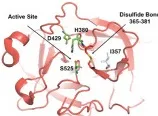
Functional evaluation of Factor I (FI) variant Ile357Met: proteolytic activity. The fluid-phase C3b proteolytic activity of the variant factor I (357Met) with its cofactor proteins (Factor H [FH], membrane cofactor protein [MCP], or complement receptor 1 [CR1]) was assessed by cleavage of purified C3b to iC3b and compared to wild type (WT). For these assays, purified WT and FI variant proteins were diluted in physiologic salt (150 mM NaCl) buffer with C3b (10 ng; Complement Technologies, Inc, Tyler, TX USA) at 37 C. Concentrations of WT or variant FI used with the individual cofactors were 10 ng with MCP, 20 ng with FH and 15 ng with CR1. Concentration of cofactor used in the reactions were 100 ng MCP, 200 ng FH or 150 ng CR1. Reactions were carried out in a total volume of 15 microl/reaction at 37 C. Kinetic analysis of the WT and variants was achieved through collection of sample at 0, 10, 20 and 30 min. At each time point 7 microl of 3x Laemmli reducing sample buffer was added to individual reactions to stop the reaction and then heated at 95 C for 5 min. The samples were electrophoresed on 10% Tris-glycine gel and then transferred to nitrocellulose for WB analysis. Membranes were rinsed with TBS-T (0.05%Tween-20) for 5 min and blocked overnight with 5% nonfat dry milk in PBS. Blots were probed with a 1:5,000 dilution of goat anti-human C3 (Complement Technologies, Inc, Tyler, TX, USA) followed by HRP-conjugated rabbit anti-goat IgG and developed with SuperSignal substrate (Thermo Fisher Scientific, Waltham, MA, USA). The signal detected on radiographic films was scanned using a laser densitometer (Pharmacia LKB Biotechnology, Piscataway, NJ, USA). Multiple exposures were used to establish linearity. Structural evaluation of Ile357Met (E) Mapping of Ile357 on the structure of FI shows that it is located in the serine protease domain of FI which harbors the catalytic activity. Although the variant is away from the catalytic serine (S525)), the substitution of I to a bulkier amino acid M likely alters the position of the disulfide bond 365-381, thus affecting the FI activity.
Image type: radiology (ct)